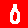
Digit: 0